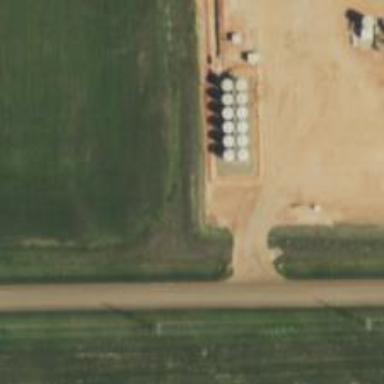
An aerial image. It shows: Storage tank with man-made structure.